Question: I have an array that I fetched using While Loop and I want to compare to two php variables. The two variables are from the jQuery range slider. The slider variables are:
'''
$startSlider;
$endSlider;
'''
And compare them to an array fetched using mysql_fetch_array using the While Loop:
'''
$query2 = "SELECT startShift,endShift from seats where seatid=".$row['seatid'];
$result2 = mysql_query($query2);
while ($row2 = mysql_fetch_array($result2)){
echo $row2['startShift']."-".$row2['endShift'];
echo "<br>";
}
'''
The result of that would be:

As you can see in block 11 there are 2 sets of values/array because I have two rows that have the same seatid but different startShift and endShift:
How do I compare them to the two range slider values. For example, compare the 720 and 360 to $startSlider and the 1080 and 600 to $endSlider.
What I want is:
'''
IF $starSlider to $endSlider is not equal or overlaps $startShift to $endShift{
$blockColor = yellow;}
'''
I've been trying to come up with an algorithm but Im just a beginner in PHP. I hope my question is clear. Any kind of help is appreciated. Thank you in advance.
Example:
$startSlider=300;
$endSlider=450;
The range 300-450 overlaps the range 360-600 in block 11. If either of the 360-600 and <PHONE> range is overlapped. It would return false.
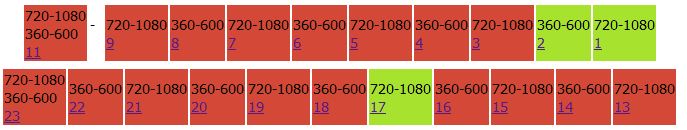
Answer: I created some code to try and help with your overlap test...
first i created a procedure to check for overlapping ranges. here is the code...
'''
/*
* A range is declared as an associated array as follows
* array(
* 'start' => <integer value>
* 'end' => integer value>
* )
*
* where 'start' is always less than or equal to 'end'.
*
* e.g. array('start' => 350, 'end' => 450)
*
*/
/*
* To show the logic more clearly we will create a function that detects whether
* ranges overlap or not as follows:
*
* It will accept two ranges:
* 1) a 'target' range that is being tested against.
* 2) a 'source' range that may overlap the 'target' range
*
* The function will return a single integer as follows:
*
* result
* -1 ==> the 'source' range is completely outside the 'target' range
* 0 ==> the 'source' range overlaps the 'target' range
* +1 ==> the 'source' range is completely inside the target range
*
* The function is not the most efficient but hopefully is clear to understand.
*/
function check_range_overlap(array $targetRange, array $sourceRange)
{
// is the source range completely outside?
$isOutside = $sourceRange['end'] < $targetRange['start']
|| $sourceRange['start'] > $targetRange['end'];
// is the source range completely inside?
$isInside = $sourceRange['start'] >= $targetRange['start']
&& $sourceRange['end'] <= $targetRange['end'];
// now see which of the above are true. if none are then the source overlaps overlaps.
// i am not interested in how much the range overlaps
if ($isOutside) {
$overlapResult = -1; // completely outside
}
elseif ($isInside)
$overlapResult = 1; // completely inside
else
$overlapResult = 0; // overlaps somehow - i do note care how much or where
return $overlapResult;
}
/*
* Test it...
*/
/* */
$target = array('start' => 100, 'end' => 200);
// completely outside less than
$source = array( 'start' => 10, 'end' => 90);
echo '<br/>Outside test: less than: ', check_range_overlap($target, $source) === -1 ? 'true' : 'false';
// completely outside greater than
$source = array( 'start' => 300, 'end' => 400);
echo '<br/>Outside test: greater than: ', check_range_overlap($target, $source) === -1 ? 'true' : 'false';
// completely inside - smaller range
$source = array( 'start' => 110, 'end' => 190);
echo '<br/>Inside test: smaller range: ', check_range_overlap($target, $source) === 1 ? 'true' : 'false';
// completely inside - equal range
$source = array( 'start' => 100, 'end' => 200);
echo '<br/>Inside test: equal range: ', check_range_overlap($target, $source) === 1 ? 'true' : 'false';
// overlap - start only
$source = array( 'start' => 50, 'end' => 120);
echo '<br/>Inside test: equal range: ', check_range_overlap($target, $source) === 0 ? 'true' : 'false';
// overlap - end only
$source = array( 'start' => 150, 'end' => 220);
echo '<br/>Inside test: equal range: ', check_range_overlap($target, $source) === 0 ? 'true' : 'false';
// overlap - start and end .i.e larger than target.
$source = array( 'start' => 90, 'end' => 220);
echo '<br/>Inside test: equal range: ', check_range_overlap($target, $source) === 0 ? 'true' : 'false';
/* */
/*
* --------------------------- Function definition and test end ------------------
*/
'''
Next, i created a test database with the following structure and data in it:
'''
/*
* Table seat details:
*
* id seatid startShift endShift
------ ------ ---------- ----------
1 11 720 1080
2 11 360 600
3 9 720 1080
4 8 360 600
5 90 100 200
6 91 200 300
7 92 300 400
*/
'''
Then i executed one seatid to ensure it did something sensible:
'''
/*
* now the mysql database stuff...
*/
$db = new mysqli('localhost', 'test', 'test', 'testmysql');
$seatIdQuery = $db->prepare('SELECT seatid, startShift,endShift from seats where seatid = ?');
if ($db->errno) {
echo '<br/>prepare error: ', $db->errno, ' : ', $db->error, '<br/>';
}
$currentSeatId = 0; // current seat id we will use
// bind the currentSeatId to the 'seatIdQuery'
$seatIdQuery->bind_param('i', $currentSeatId);
/*
* This is the start of the code to process one source range against one seatid and display the results
*/
$currentSeatId = 8; // current seat id
$allOk = $seatIdQuery->execute(); // execute the prepared query with the seatId of 8
$results = $seatIdQuery->get_result(); // get the query result set
$sourceRange = array('start' => 350, 'end' => 450); // source range -- from slider...
while ($row = $results->fetch_assoc()) { // for each seatid row returned
// check against the 'seatid' range
$targetRange = array('start' => $row['startShift'], 'end' => $row['endShift']);
$overlapCheck = check_range_overlap($targetRange, $sourceRange);
// prepare range overlap message
if ($overlapCheck < 0) {
$overlapText = 'source range is Outside.';
}
elseif ($overlapCheck >= 1) {
$overlapText = 'source range is Inside';
}
else {
$overlapText = 'source range OVERLAPS';
}
// show the result
echo '<br/>seatid: ', $row['seatid'],
' seatRange: ', $row['startShift'], ' - ', $row['endShift'],
' result: ', $overlapText;
}
/*
* This is the end of code to process one source range against one seatid and display the results
*/
'''
Here is the output from the above seatid of 8...
'''
seatid: 8 seatRange: 360 - 600 result: source range OVERLAPS
'''